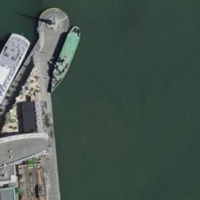
EUNIS habitat code: 57
Species observed at this site:
Corvus corone
Alcedo atthis
Larus cachinnans
Pernis apivorus
Larus michahellis
Cygnus olor
Erithacus rubecula
Rissa tridactyla
Anas acuta
Morus bassanus
Cyanistes caeruleus
Sturnus vulgaris
Troglodytes troglodytes
Larus canus
Corvus frugilegus
Aix sponsa
Aix galericulata
Passer domesticus
Passer montanus
Turdus merula
Spatula clypeata
Mareca strepera
Mergus merganser
Milvus milvus
Bombycilla garrulus
Motacilla alba
Delichon urbicum
Tachybaptus ruficollis
Certhia brachydactyla
Podiceps cristatus
Fulica atra
Anas crecca
Dendrocopos major
Falco peregrinus
Buteo buteo
Turdus iliacus
Chroicocephalus ridibundus
Gallinula chloropus
Alauda arvensis
Pica pica
Columba livia
Falco tinnunculus
Bryum argenteum
Motacilla cinerea
Anas platyrhynchos
Alopochen aegyptiaca
Accipiter gentilis
Aythya ferina
Streptopelia decaocto
Aythya affinis
Linaria cannabina
Aythya fuligula
Fringilla coelebs
Tadorna tadorna
Coloeus monedula
Carduelis carduelis
Columba palumbus
Phalacrocorax carbo
Parus major
Mergellus albellus
Larus argentatus
Ciconia ciconia
Ichthyaetus melanocephalus